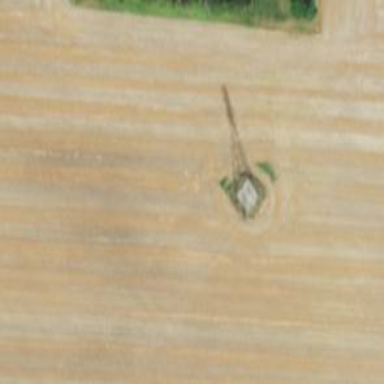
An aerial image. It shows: Lattice structure tower.